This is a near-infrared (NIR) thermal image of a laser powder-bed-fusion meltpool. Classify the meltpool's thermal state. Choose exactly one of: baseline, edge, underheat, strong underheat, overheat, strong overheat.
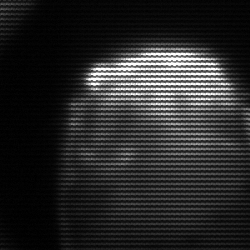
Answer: edge